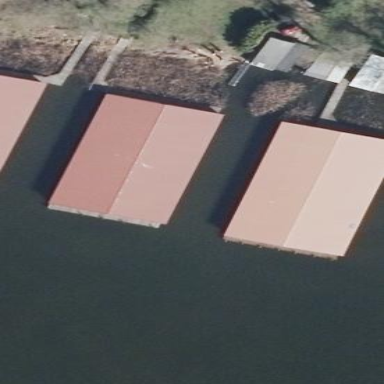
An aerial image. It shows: Boathouse building.